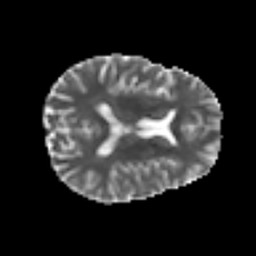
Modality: MD
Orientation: axial
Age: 35
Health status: ill
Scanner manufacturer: philips
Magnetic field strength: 3 T
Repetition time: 9 s
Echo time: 0.127 s